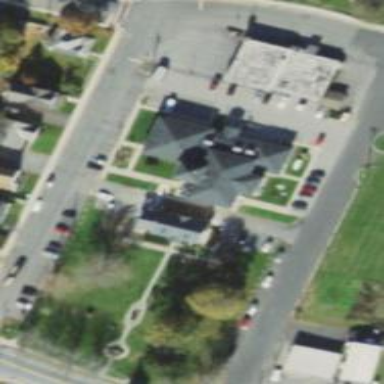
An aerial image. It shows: Government office.